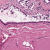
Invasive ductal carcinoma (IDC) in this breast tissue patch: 0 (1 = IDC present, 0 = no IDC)